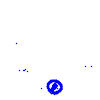
Particle: electron